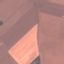
Land use / land cover: AnnualCrop